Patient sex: M
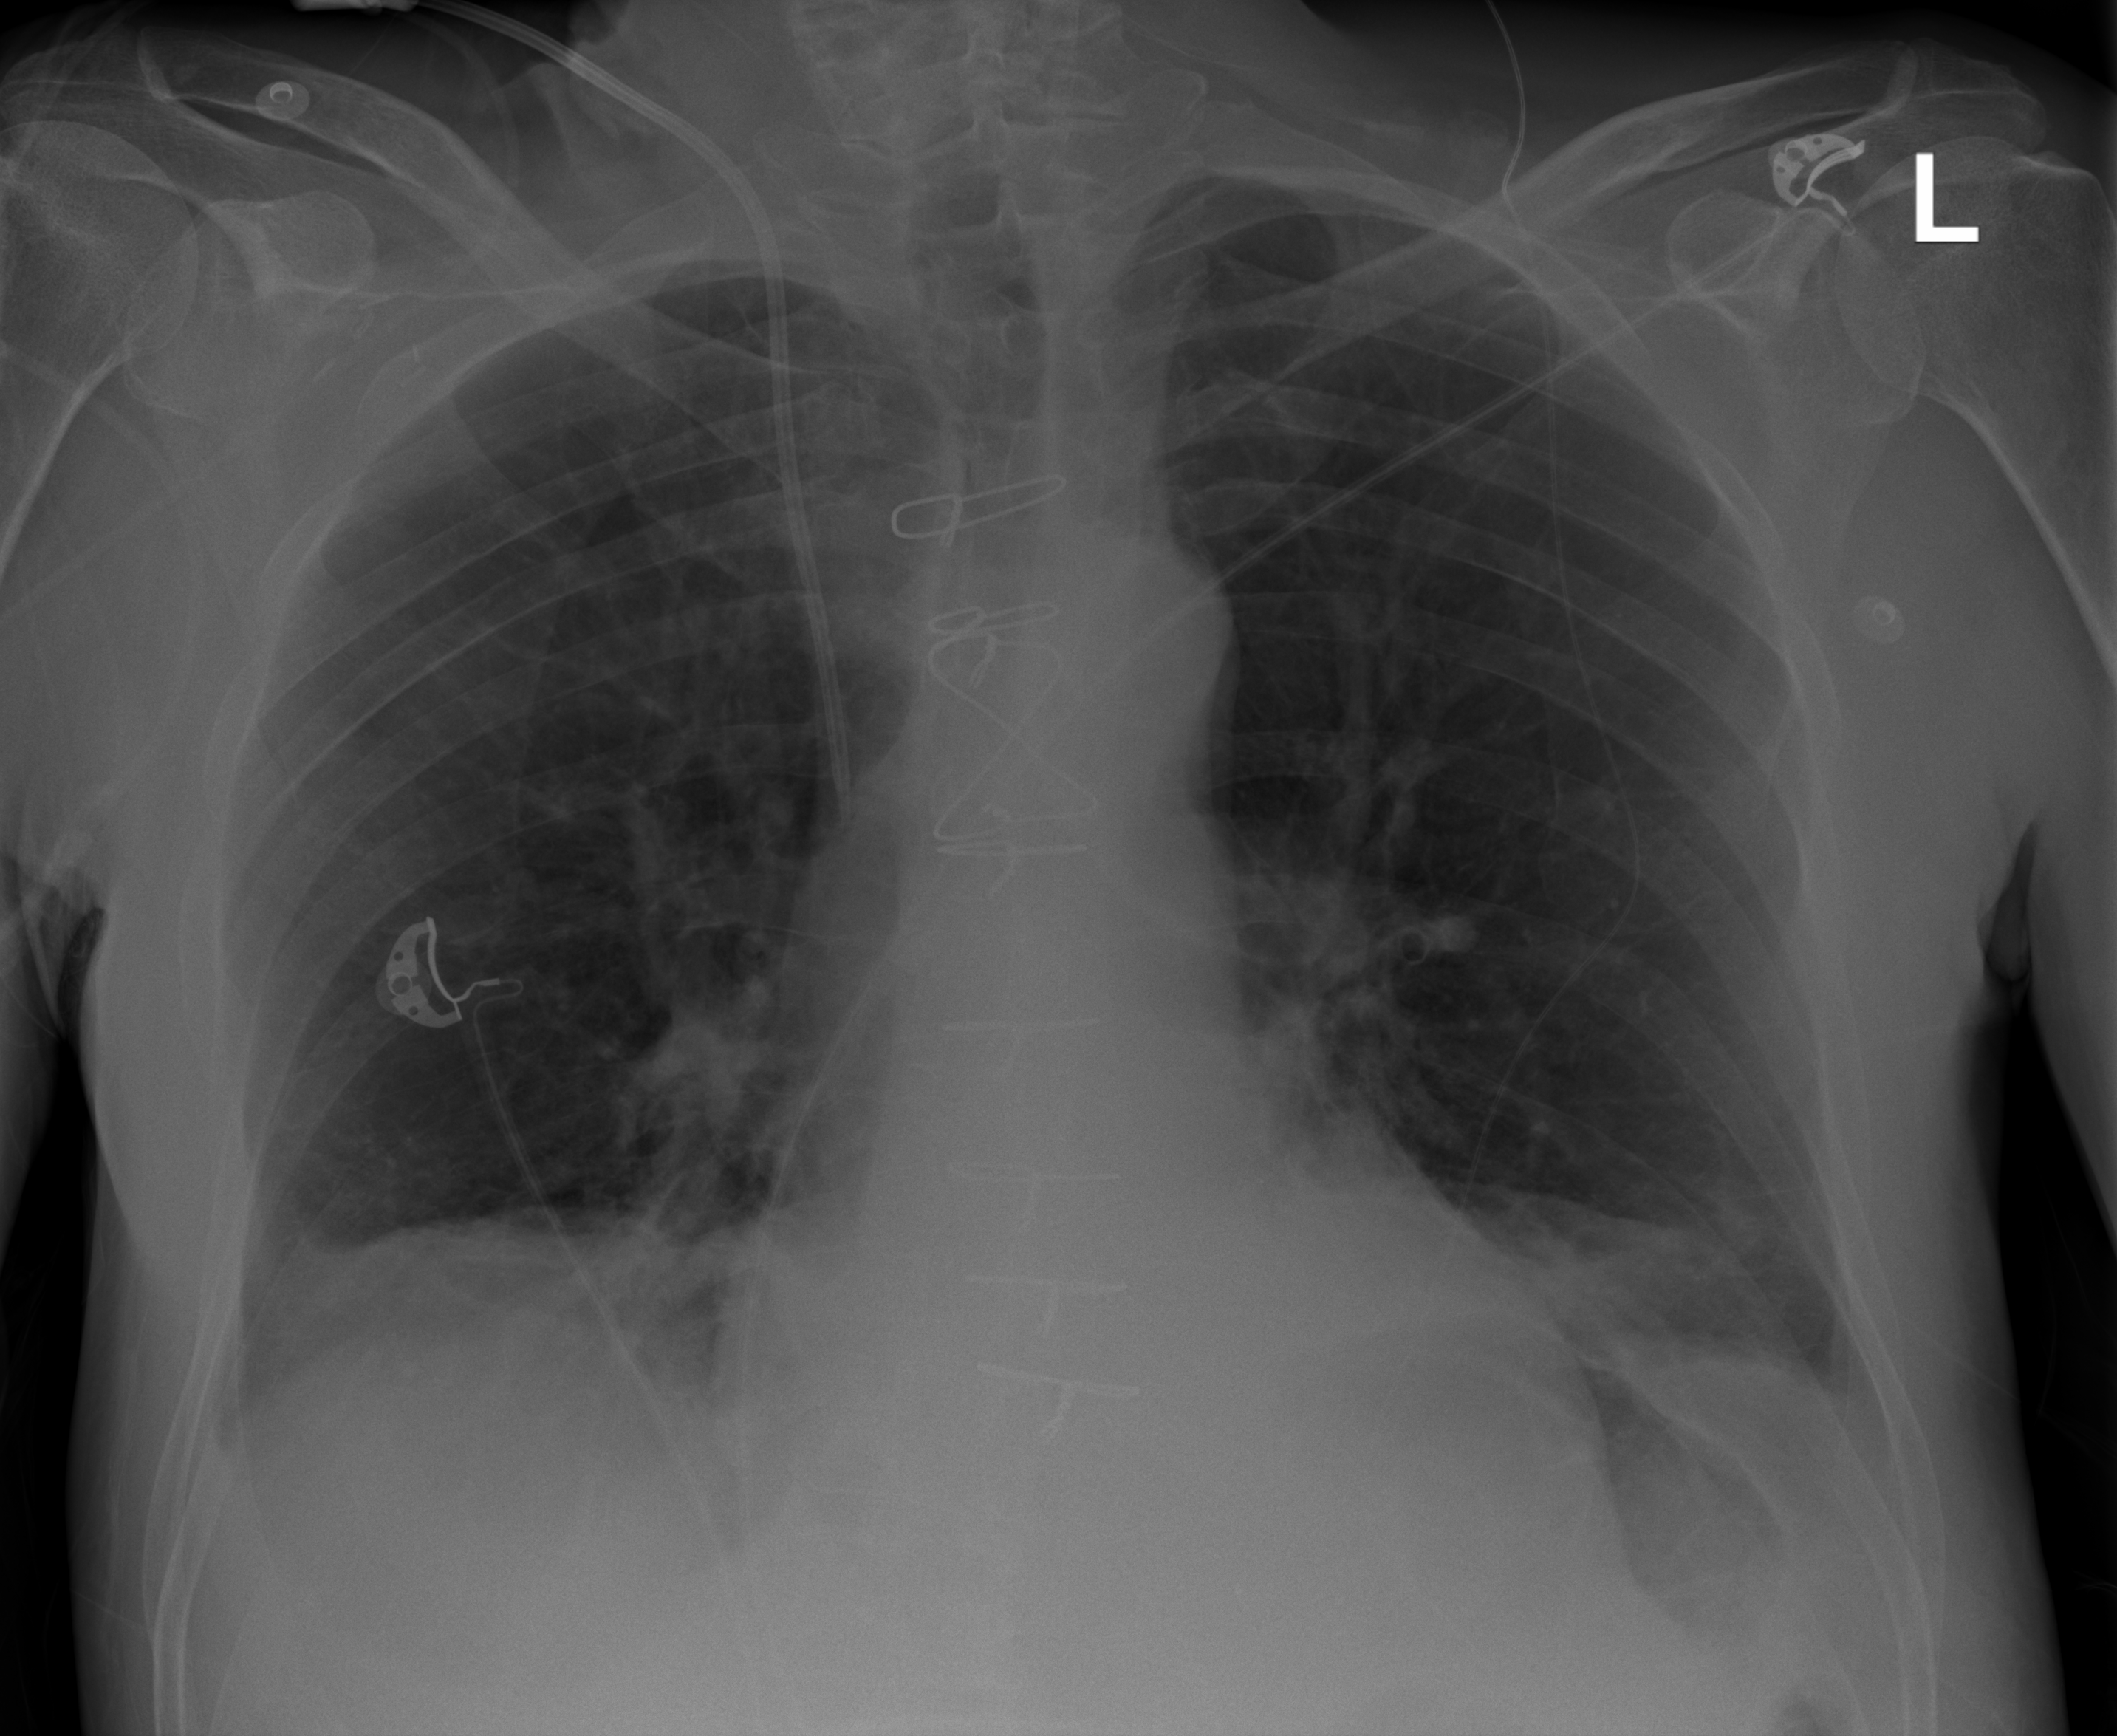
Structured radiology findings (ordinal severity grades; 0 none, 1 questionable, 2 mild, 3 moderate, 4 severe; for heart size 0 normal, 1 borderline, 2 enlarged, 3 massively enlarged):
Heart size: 0
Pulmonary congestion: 0
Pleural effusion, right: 2
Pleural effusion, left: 2
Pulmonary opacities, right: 0
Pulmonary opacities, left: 0
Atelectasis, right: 3
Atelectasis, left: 2